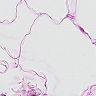
Metastatic tissue present: no